Question: I would like my application to handle High Contrast themes in Windows. To replicate the issue, first switch to a High Contrast theme. Then make a simple WPF application with this code in xaml:
'''
<StackPanel>
<CheckBox>A checkbox</CheckBox>
<CheckBox Foreground="{DynamicResource {x:Static SystemColors.ControlTextBrushKey}}">ControlTextBrushKey</CheckBox>
</StackPanel>
'''
It will look like this in the UI

For some reason, ControlTextBrushKey always resolves to #FFFFFFFF regardless of what theme I am on. What am I missing? Shouldn't it be green too?
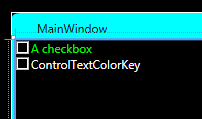
Answer: Below is my observation:
If 'High Contrast #2' with 'Aero Theme' is selected, ControlTextBrushKey is green as expected. But if 'High Contrast #1' with 'Aero Theme' is selected, ControlTextBrushKey returns White. Below is the screen shot having 'High Contrast #2' with 'Aero Theme'

Regardless of the high contrast ('High Contrast #1' or 'High Contrast #2') with default theme, 'ControlTextBrushKey' always returns '#FFFFFFFF'
Below are the tables for 'High Contrast #1' & 'High Contrast #2' taken from <URL> and it works on Windows 7 according to this table. Search for 'ControlTextBrush'